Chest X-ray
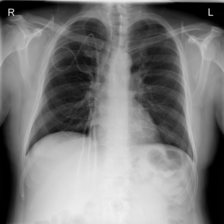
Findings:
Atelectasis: negative
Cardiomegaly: negative
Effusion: negative
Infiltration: negative
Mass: negative
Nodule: negative
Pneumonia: negative
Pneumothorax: negative
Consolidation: negative
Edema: negative
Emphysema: negative
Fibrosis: negative
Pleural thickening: negative
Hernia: negative